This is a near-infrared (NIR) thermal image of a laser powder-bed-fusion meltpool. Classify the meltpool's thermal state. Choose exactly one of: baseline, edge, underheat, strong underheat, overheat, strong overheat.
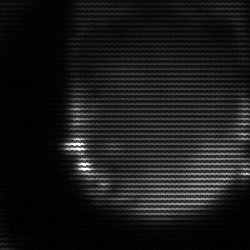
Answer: strong underheat